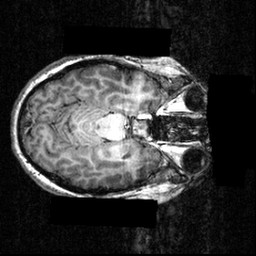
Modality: T1w
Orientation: axial
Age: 20
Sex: female
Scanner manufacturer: siemens
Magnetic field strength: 3.951 T
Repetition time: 1.5 s
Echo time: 0.00335 s